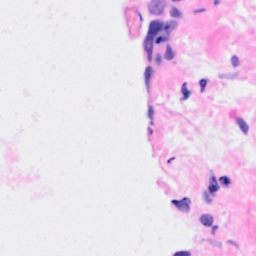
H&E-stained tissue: Breast